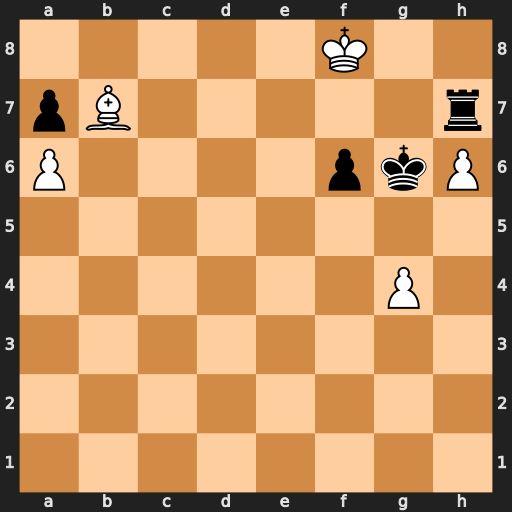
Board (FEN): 5K2/pB5r/P4pkP/8/6P1/8/8/8
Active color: w
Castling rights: -
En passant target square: -
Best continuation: Be4+ Kxh6 Bxh7 Kxh7 Kf7